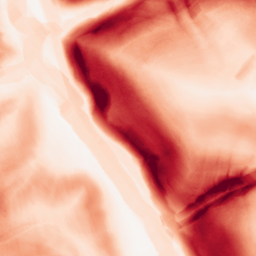
Category: morphological
Decomposition family: morphological_gradient
Decomposition parameters: size: 10
shape: diamond
Upsampling method: bspline
Upsampling parameters: scale: 2
Upsampling scale: 2